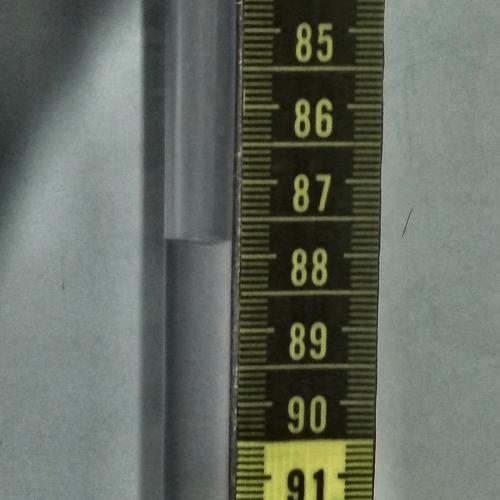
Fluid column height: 87.8 cm